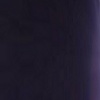
Label: space